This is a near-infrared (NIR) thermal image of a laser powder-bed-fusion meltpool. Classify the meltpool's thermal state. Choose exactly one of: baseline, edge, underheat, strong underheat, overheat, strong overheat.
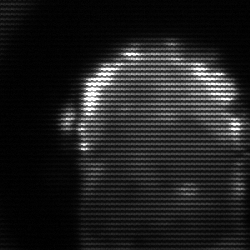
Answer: strong underheat